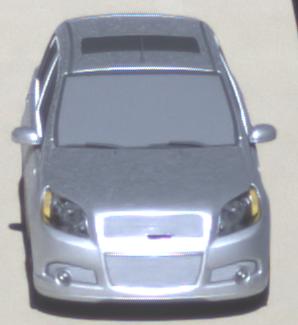
Make: Chevrolet
Model: Aveo 1.2
Detailed model: Aveo
Model produced from: 2008/06
Model produced until: 2011/01
Doors: 3
Color: white
Road condition: dry road
Daytime: morning or afternoon
Contrast: high contrast